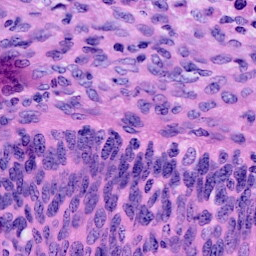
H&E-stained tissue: Cervix